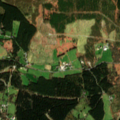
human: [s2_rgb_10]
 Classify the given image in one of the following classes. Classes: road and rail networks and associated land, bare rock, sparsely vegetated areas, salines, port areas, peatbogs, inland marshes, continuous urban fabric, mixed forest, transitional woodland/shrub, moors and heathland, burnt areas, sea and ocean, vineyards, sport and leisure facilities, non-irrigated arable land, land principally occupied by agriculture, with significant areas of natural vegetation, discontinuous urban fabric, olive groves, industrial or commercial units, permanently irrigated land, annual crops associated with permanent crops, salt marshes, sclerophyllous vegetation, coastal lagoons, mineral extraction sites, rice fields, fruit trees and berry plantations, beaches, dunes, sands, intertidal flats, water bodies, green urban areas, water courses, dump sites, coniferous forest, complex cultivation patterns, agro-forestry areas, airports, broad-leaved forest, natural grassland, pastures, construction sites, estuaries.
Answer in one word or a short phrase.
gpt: land principally occupied by agriculture, with significant areas of natural vegetation, coniferous forest, moors and heathland, transitional woodland/shrub